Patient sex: F
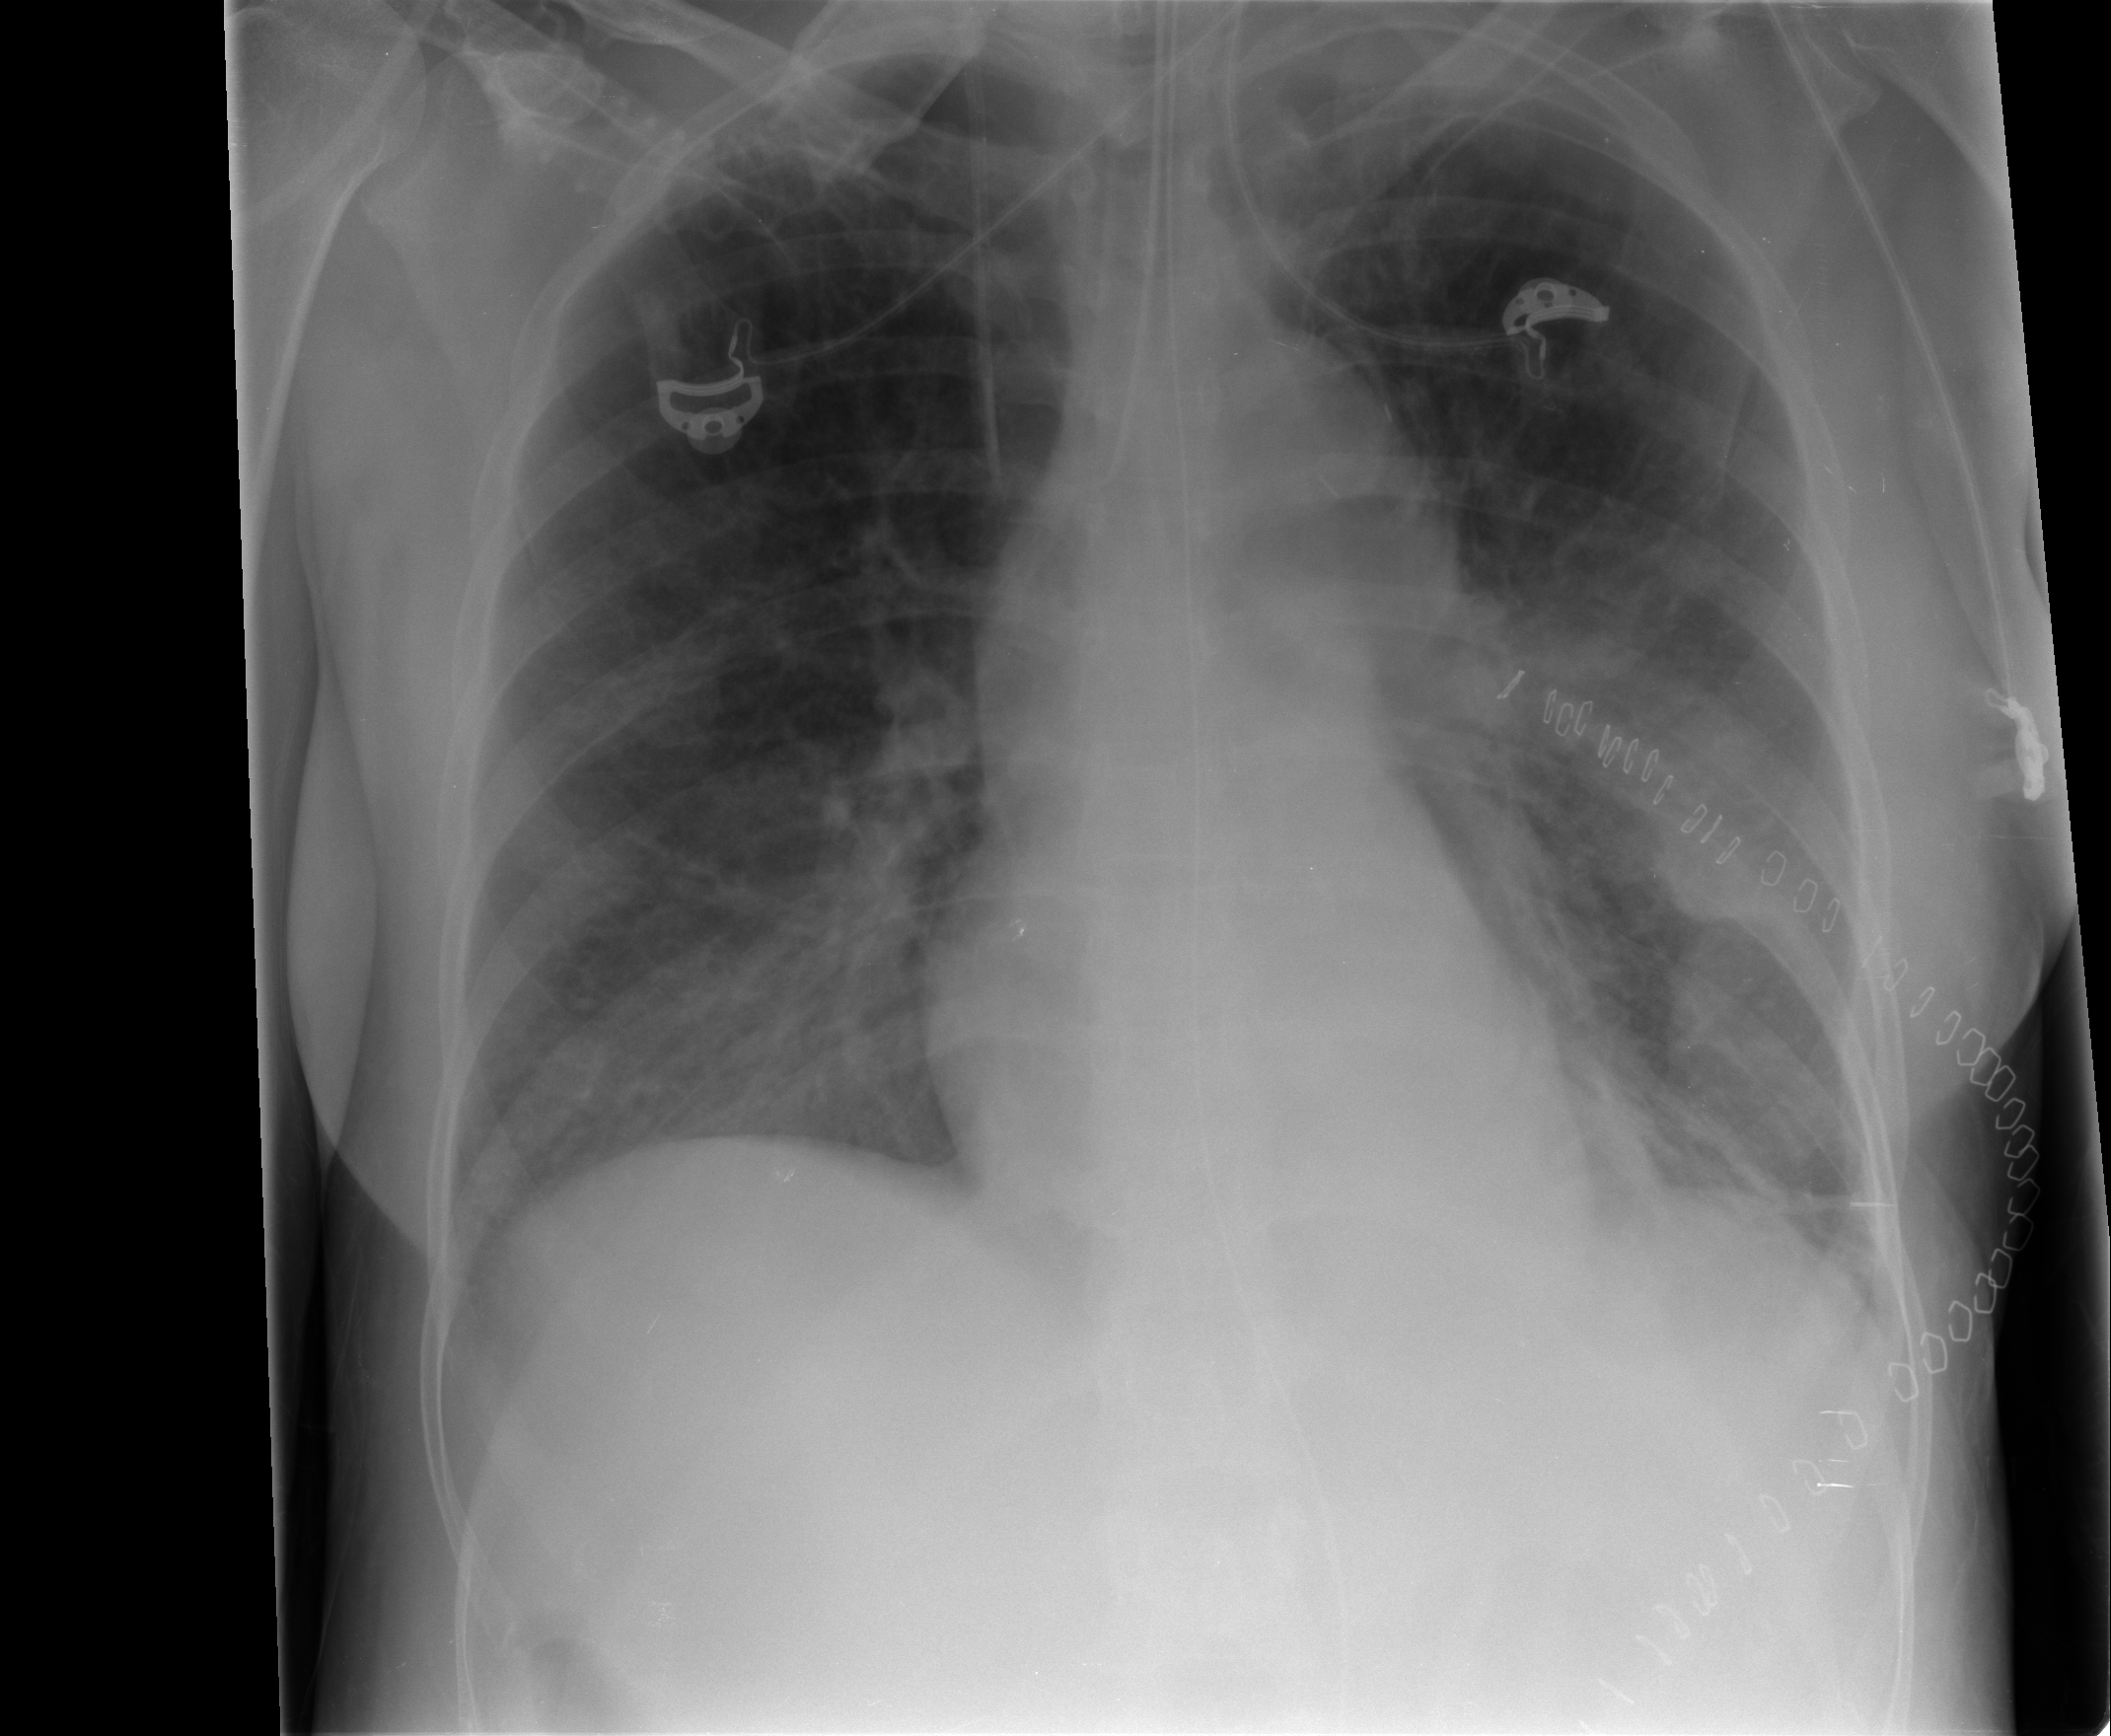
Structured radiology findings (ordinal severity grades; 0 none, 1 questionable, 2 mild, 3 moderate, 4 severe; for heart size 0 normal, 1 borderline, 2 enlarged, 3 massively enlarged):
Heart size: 0
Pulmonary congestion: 1
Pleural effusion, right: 0
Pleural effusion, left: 0
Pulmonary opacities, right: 2
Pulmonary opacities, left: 0
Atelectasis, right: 2
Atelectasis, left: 2